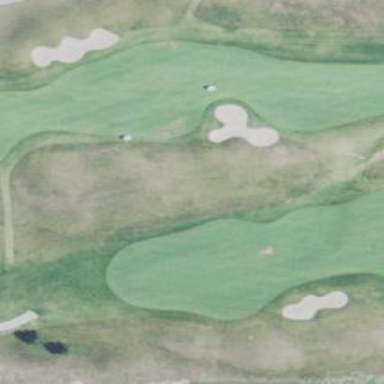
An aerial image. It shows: Area of rough grass used for golf.